Interaction volume radius: 10 \u00c5
Interaction volume height: 20 \u00c5
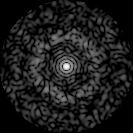
Disorder parameter: 0.8361